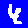
Digit: 4